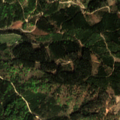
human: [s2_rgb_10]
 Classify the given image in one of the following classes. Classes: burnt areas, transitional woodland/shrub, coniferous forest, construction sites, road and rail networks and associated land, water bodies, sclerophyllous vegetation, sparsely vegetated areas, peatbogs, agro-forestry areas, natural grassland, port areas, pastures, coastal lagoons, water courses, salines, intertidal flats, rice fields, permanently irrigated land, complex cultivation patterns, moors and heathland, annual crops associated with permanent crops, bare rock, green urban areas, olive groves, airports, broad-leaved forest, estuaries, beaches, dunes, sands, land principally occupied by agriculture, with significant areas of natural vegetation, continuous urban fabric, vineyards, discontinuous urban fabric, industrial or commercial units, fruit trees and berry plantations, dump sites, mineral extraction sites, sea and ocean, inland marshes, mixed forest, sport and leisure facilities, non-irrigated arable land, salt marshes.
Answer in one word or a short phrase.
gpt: coniferous forest, mixed forest